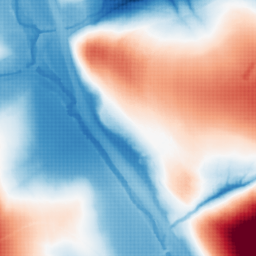
Category: morphological
Decomposition family: morphological
Decomposition parameters: operation: average
size: 100
Upsampling method: sinc_blackman
Upsampling parameters: scale: 4
kernel_size: 8
Upsampling scale: 4